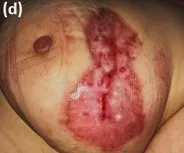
Dermatological and histopathological characteristics of pyoderma gangrenosum. Partial healing after therapy with pulsed intravenous methylprednisolone, followed by the combination of prednisone, and ,cyclosporine given orally.
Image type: medical_photograph (other_medical_photograph)